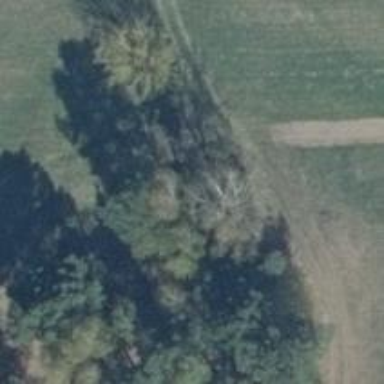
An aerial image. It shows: Hunting stand.